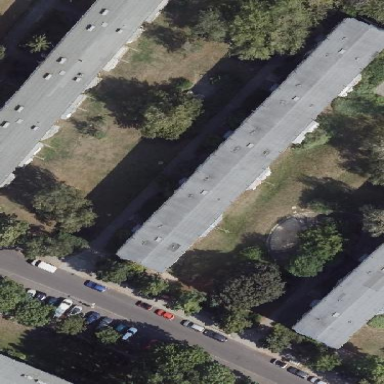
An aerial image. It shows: Flat-roofed apartment building.